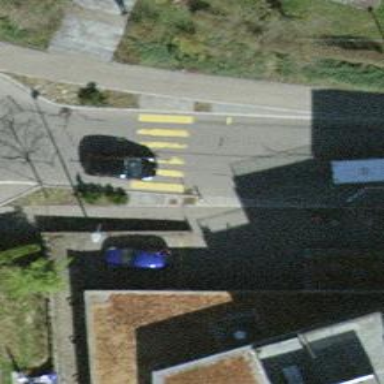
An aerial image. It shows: Uncontrolled road crossing.